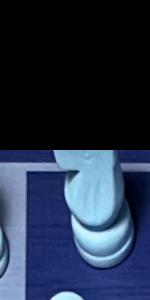
Label: Knight_White